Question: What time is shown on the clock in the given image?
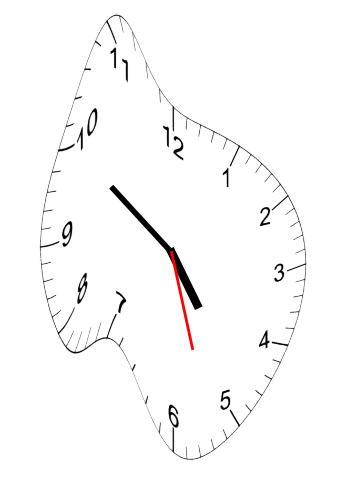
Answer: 04:50:27